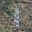
Label: 1